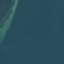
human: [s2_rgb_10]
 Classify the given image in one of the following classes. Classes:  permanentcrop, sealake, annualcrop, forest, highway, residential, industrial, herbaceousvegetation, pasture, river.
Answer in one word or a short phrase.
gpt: SeaLake